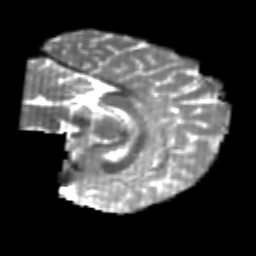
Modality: T2w
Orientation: sagittal
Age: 22
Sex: female
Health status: healthy
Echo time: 0.074 s